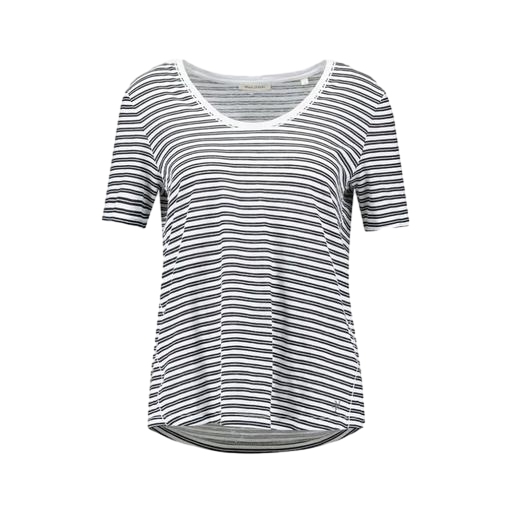
black women's striped t-shirt, mina t-shirt black white stripe, striped t-shirt, white background